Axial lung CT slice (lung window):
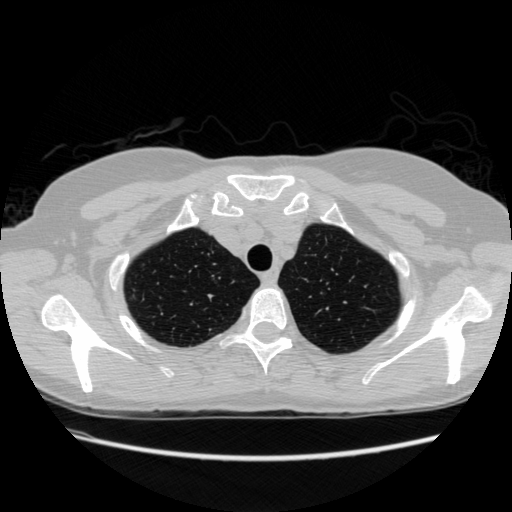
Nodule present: no